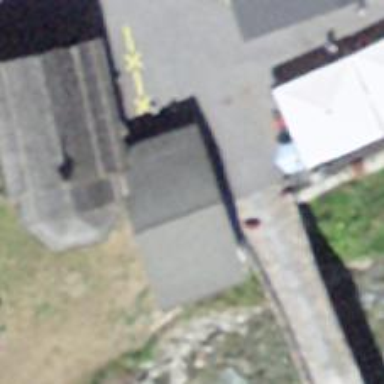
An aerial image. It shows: Charging station.